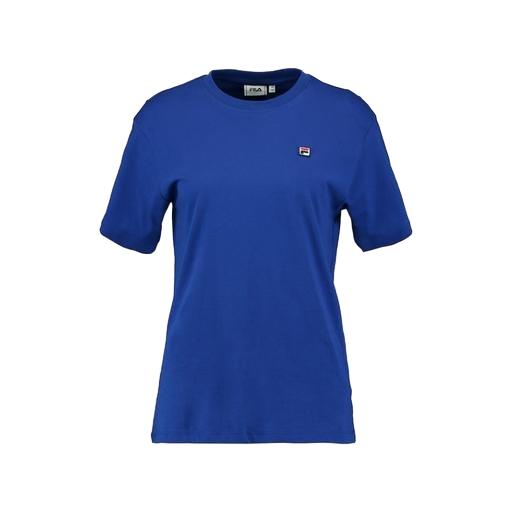
blue women's ottoman t-shirt, blue classic tee, blue women's tech-jersey t-shirt, white background